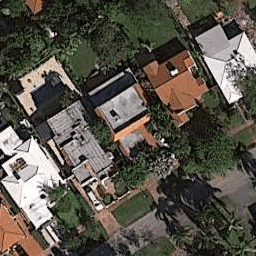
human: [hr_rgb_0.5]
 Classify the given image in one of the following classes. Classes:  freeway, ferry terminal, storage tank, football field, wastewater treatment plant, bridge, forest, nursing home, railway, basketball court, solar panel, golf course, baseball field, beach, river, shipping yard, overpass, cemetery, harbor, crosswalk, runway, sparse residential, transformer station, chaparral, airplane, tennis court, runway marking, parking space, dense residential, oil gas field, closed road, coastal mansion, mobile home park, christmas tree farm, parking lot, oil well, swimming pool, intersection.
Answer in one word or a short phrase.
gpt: coastal mansion